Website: home-depot
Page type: payment
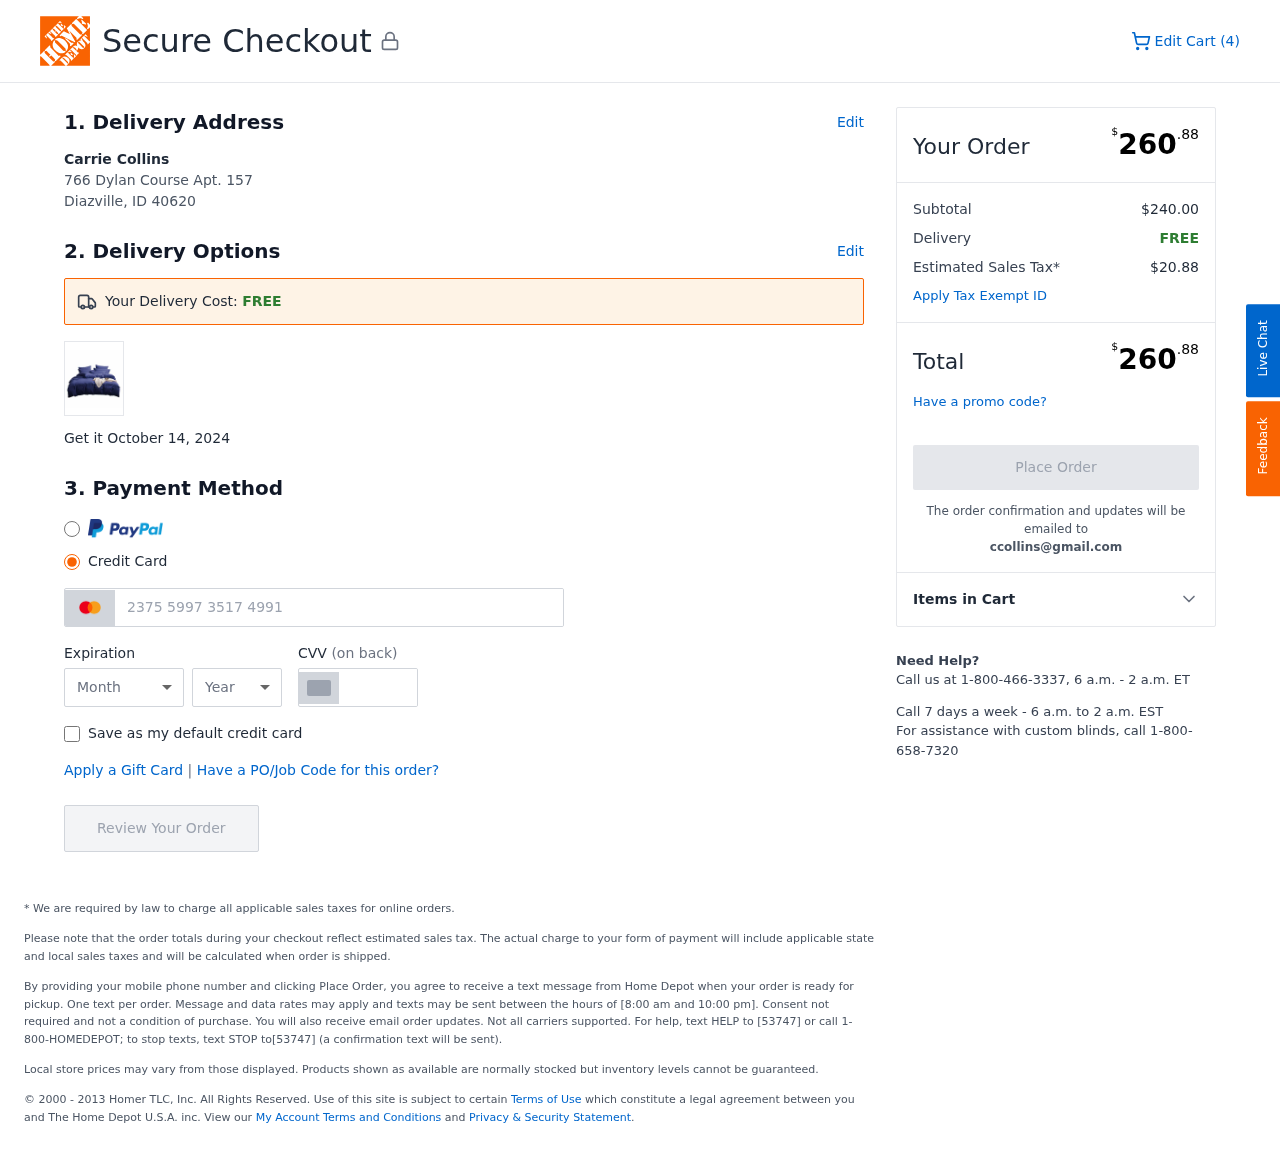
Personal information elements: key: PII_CARD_CVV
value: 147
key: PII_CARD_EXPIRY_MONTH
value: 04
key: PII_CARD_EXPIRY_YEAR
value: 26
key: PII_CARD_NUMBER
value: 2375 5997 3517 4991
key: PII_CITY_STATE_ZIP
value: Diazville, ID 40620
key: PII_EMAIL
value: ccollins@gmail.com
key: PII_FULLNAME
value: Carrie Collins
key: PII_STREET
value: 766 Dylan Course Apt. 157
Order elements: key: ORDER_NUM_ITEMS
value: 4
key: ORDER_DELIVERY_DATE
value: October 14, 2024
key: ORDER_TOTAL
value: $260.88
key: ORDER_SUBTOTAL
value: $240.00
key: ORDER_SHIPPING_COST
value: FREE
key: ORDER_TAX
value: $20.88